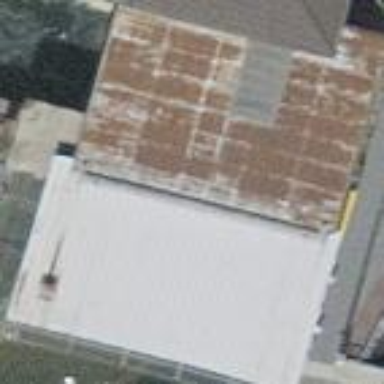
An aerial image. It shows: Industrial building that serves as power plant.